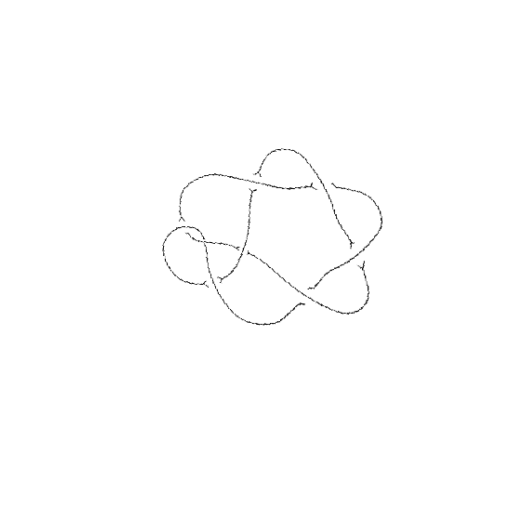
Crossing number: 8